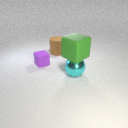
large green rubber cube above large cyan metal sphere